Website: home-depot
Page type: cart
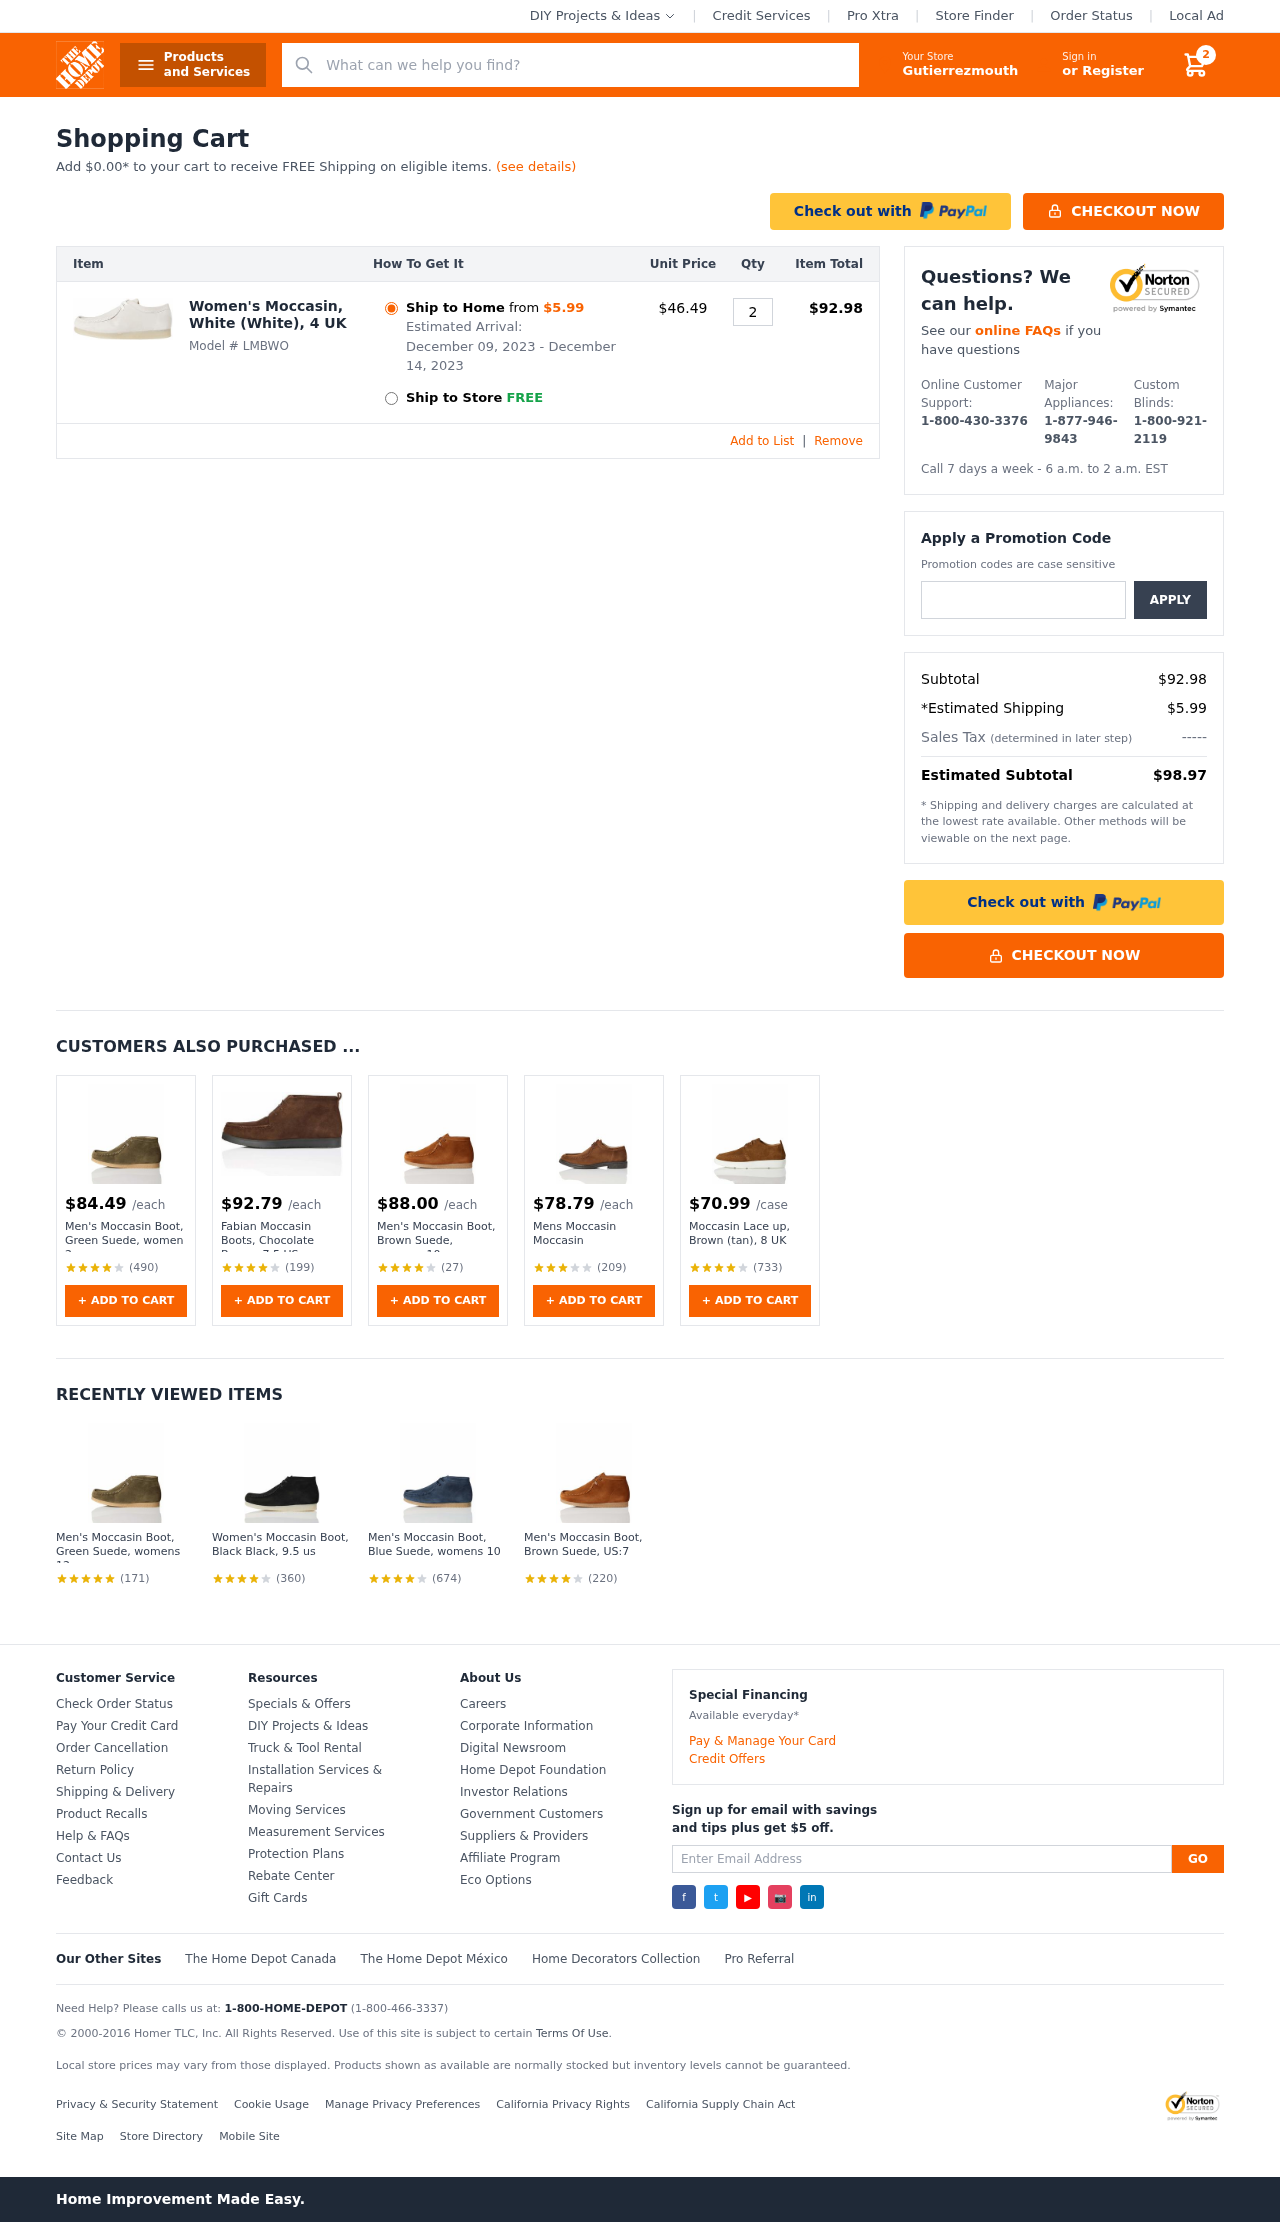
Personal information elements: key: PII_CITY
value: Gutierrezmouth
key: PII_PROMO_CODE
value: EXTRA09
Product elements: key: PRODUCT1_NAME
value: Women's Moccasin, White (White), 4 UK
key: PRODUCT1_PRICE
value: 46.49
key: PRODUCT1_QUANTITY
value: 2
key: PRODUCT2_PRICE
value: $84.49
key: PRODUCT2_NAME
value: Men's Moccasin Boot, Green Suede, women 2
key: PRODUCT2_NUM_RATINGS
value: (490)
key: PRODUCT3_PRICE
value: $92.79
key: PRODUCT3_NAME
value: Fabian Moccasin Boots, Chocolate Brown, 7.5 US
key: PRODUCT3_NUM_RATINGS
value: (199)
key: PRODUCT4_PRICE
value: $88.00
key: PRODUCT4_NAME
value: Men's Moccasin Boot, Brown Suede, womens 10
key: PRODUCT4_NUM_RATINGS
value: (27)
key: PRODUCT5_PRICE
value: $78.79
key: PRODUCT5_NAME
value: Mens Moccasin Moccasin
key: PRODUCT5_NUM_RATINGS
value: (209)
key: PRODUCT6_PRICE
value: $70.99
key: PRODUCT6_NAME
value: Moccasin Lace up, Brown (tan), 8 UK
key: PRODUCT6_NUM_RATINGS
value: (733)
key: PRODUCT7_NAME
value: Men's Moccasin Boot, Green Suede, womens 12
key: PRODUCT7_NUM_RATINGS
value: (171)
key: PRODUCT8_NAME
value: Women's Moccasin Boot, Black Black, 9.5 us
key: PRODUCT8_NUM_RATINGS
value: (360)
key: PRODUCT9_NAME
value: Men's Moccasin Boot, Blue Suede, womens 10
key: PRODUCT9_NUM_RATINGS
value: (674)
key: PRODUCT10_NAME
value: Men's Moccasin Boot, Brown Suede, US:7
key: PRODUCT10_NUM_RATINGS
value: (220)
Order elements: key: ORDER_NUM_ITEMS
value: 2
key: AMOUNT_TO_FREE_SHIPPING
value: $0.00
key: ORDER_SHIPPING_DATE
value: December 09, 2023
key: ORDER_DELIVERY_DATE
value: December 14, 2023
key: ORDER_ITEM_TOTAL
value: $92.98
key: ORDER_SUBTOTAL
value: $92.98
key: ORDER_SHIPPING_COST
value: $5.99
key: ORDER_TOTAL
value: $98.97
Search elements: key: HEADER_SEARCH
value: What can we help you find?